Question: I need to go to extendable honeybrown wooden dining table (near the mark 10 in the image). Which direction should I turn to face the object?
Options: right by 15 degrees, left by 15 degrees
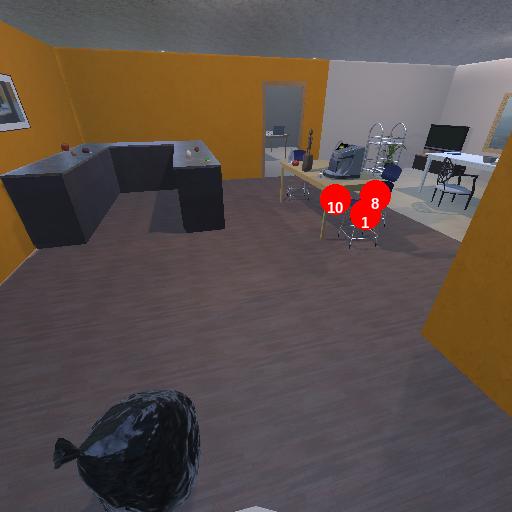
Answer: right by 15 degrees